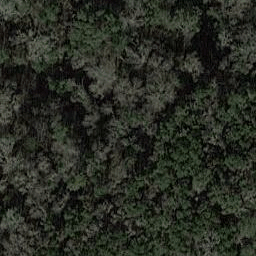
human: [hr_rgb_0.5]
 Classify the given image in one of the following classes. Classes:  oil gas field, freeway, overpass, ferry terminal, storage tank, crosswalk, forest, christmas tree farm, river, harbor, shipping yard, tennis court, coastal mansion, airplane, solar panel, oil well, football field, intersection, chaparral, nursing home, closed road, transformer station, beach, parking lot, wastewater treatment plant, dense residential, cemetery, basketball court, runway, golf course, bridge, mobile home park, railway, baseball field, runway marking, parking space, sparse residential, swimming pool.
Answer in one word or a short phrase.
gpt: forest